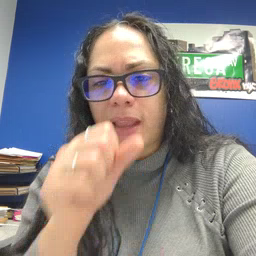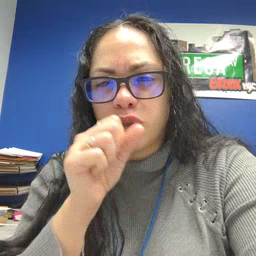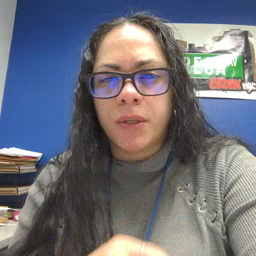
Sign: icecream